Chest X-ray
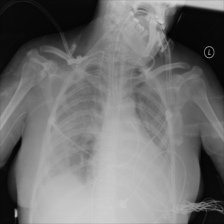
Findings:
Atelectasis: negative
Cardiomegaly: positive
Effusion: negative
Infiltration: negative
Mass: negative
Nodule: negative
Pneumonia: negative
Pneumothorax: negative
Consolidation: positive
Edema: negative
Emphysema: negative
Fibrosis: negative
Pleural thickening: negative
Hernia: negative